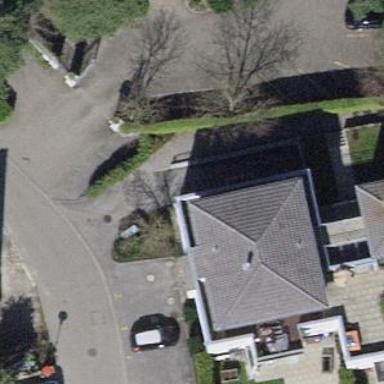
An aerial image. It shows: Residential building.